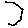
Label: hexagon